Question:
I have all static files same directory as my 'app.yaml'
Now, I have to specific the static files in my 'app.yaml'
'''
application: xxx
version: 1
runtime: python
api_version: 1
handlers:
- url: /
static_files: index.html
upload: index.html
- url: /style.css
static_files: style.css
upload: style.css
- url: /android.png
static_files: android.png
upload: android.png
- url: /logo.png
static_files: logo.png
upload: logo.png
- url: /helloworld.py
script: helloworld.py
'''
Is there any easier way for me to specific all my static files? (Provide they are same directory level as 'app.yaml')
I try
'''
- url: /
static_files: index.html
static_dir: \.
upload: index.html
'''
It won't work.
'''
Fatal error when loading application configuration:
Unexpected attribute "static_dir" for mapping type static_files.
in "C:\Projects\xxx-website\app.yaml", line 12, column 1
'''
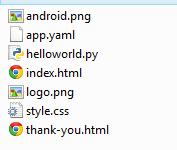
Answer: As others suggested you can put your files in the static folder and have an app.yaml that looks like this (so you don't have to enter manually every file):
<URL>
You can also specific handlers at the top like:
'''
- url: /counter
script: counter.app
- url: /(.*\.rar)
script: download.app
'''